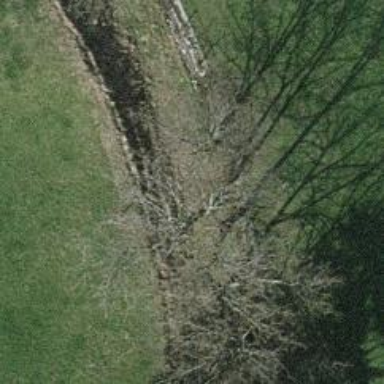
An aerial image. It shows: Ditch barrier.